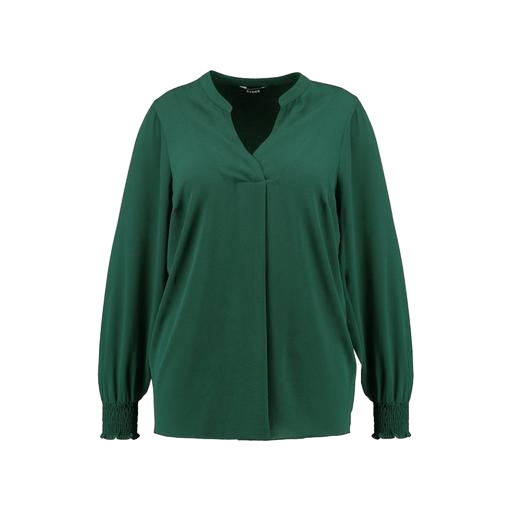
green plus size mock-neck top only macy, green boyfriend force field blouse, green three-quarter-sleeve top only macy, white background